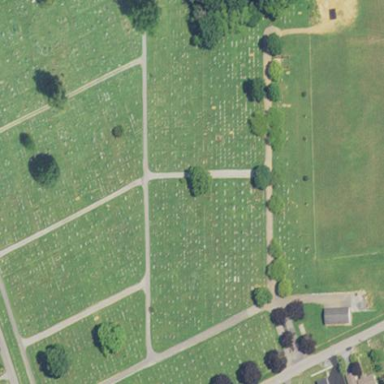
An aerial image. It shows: Grave yard.